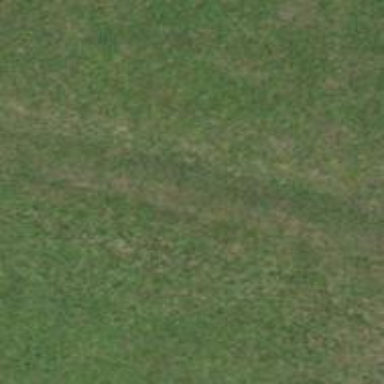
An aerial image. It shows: Grassy track with grade 5 track type.